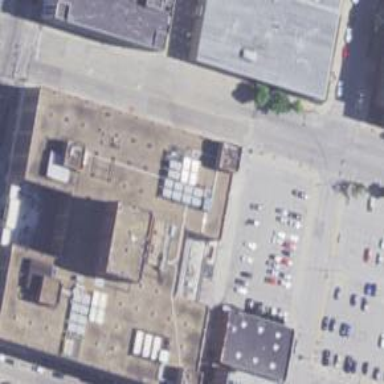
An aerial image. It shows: Building.